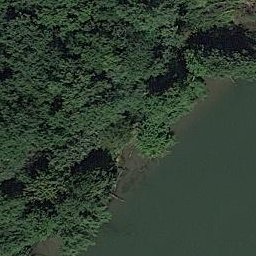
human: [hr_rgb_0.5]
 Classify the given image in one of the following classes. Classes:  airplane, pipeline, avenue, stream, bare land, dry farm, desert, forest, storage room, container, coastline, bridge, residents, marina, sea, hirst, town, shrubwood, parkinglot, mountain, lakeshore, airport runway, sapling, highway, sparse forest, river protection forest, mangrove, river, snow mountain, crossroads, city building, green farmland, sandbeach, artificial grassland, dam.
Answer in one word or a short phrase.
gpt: river protection forest